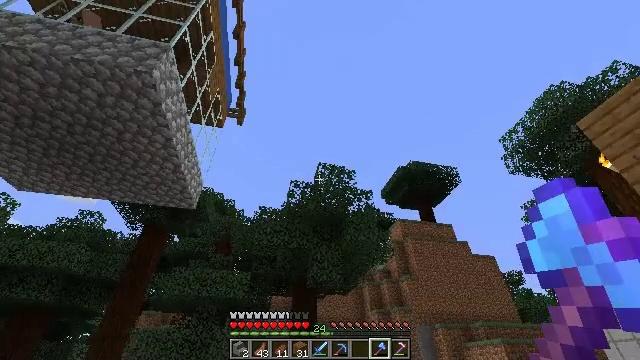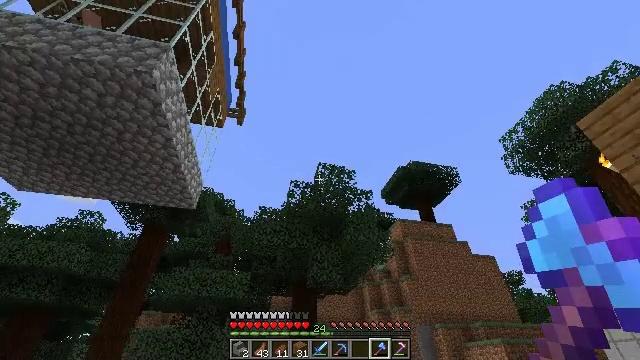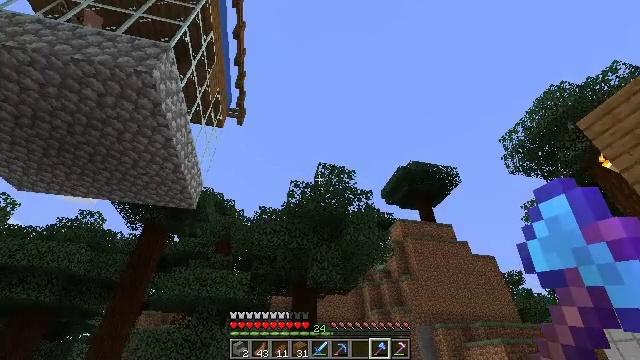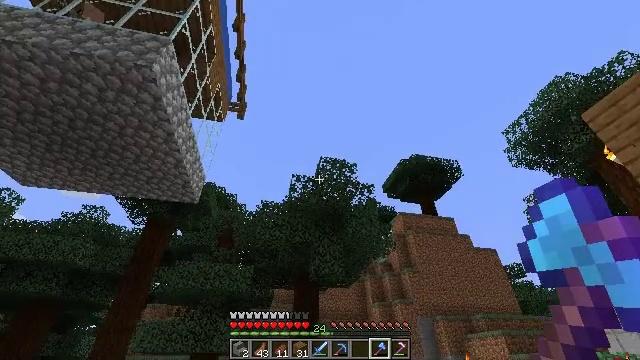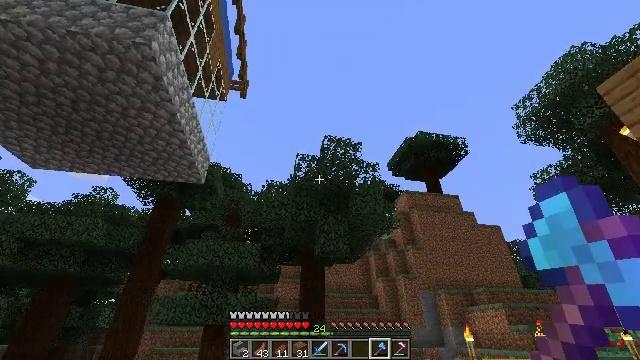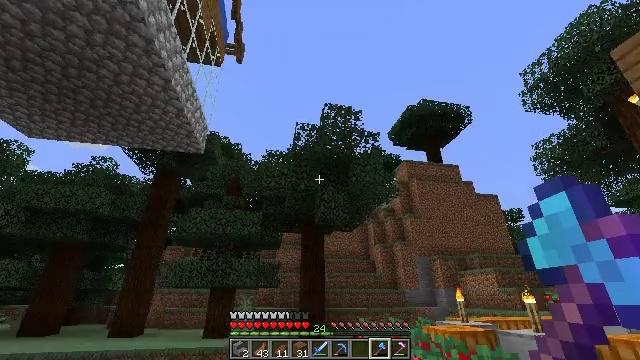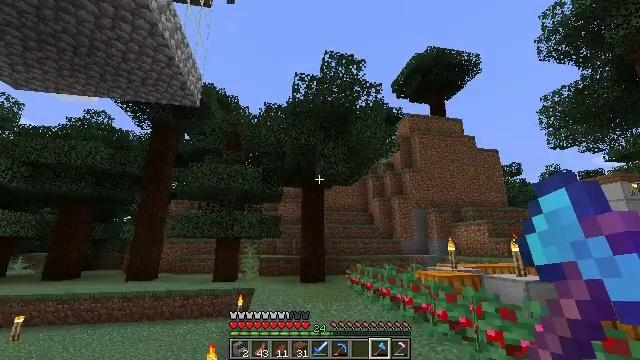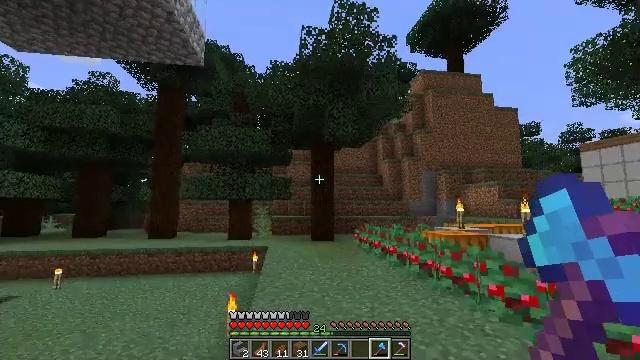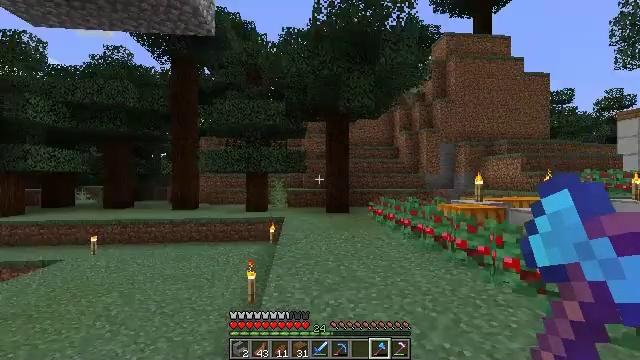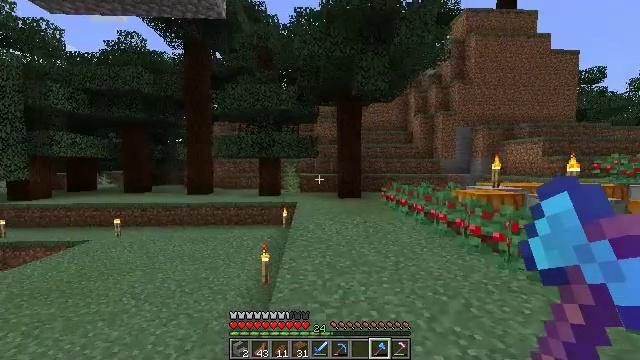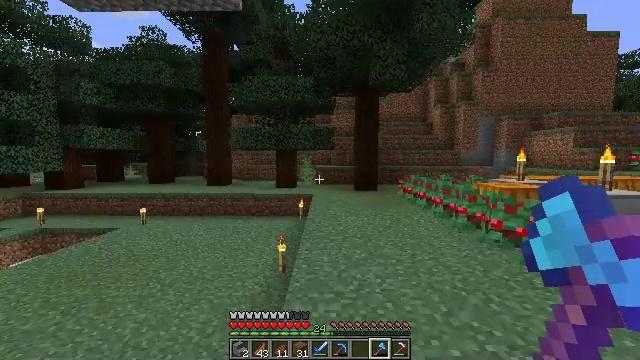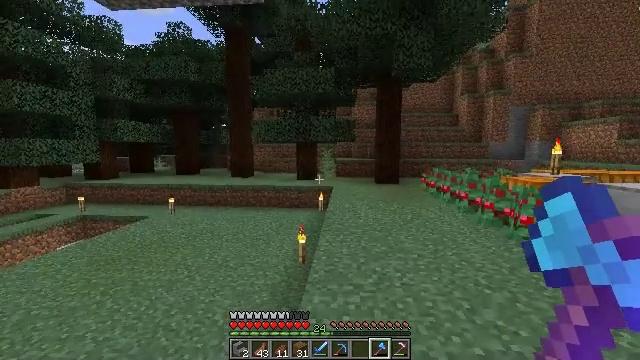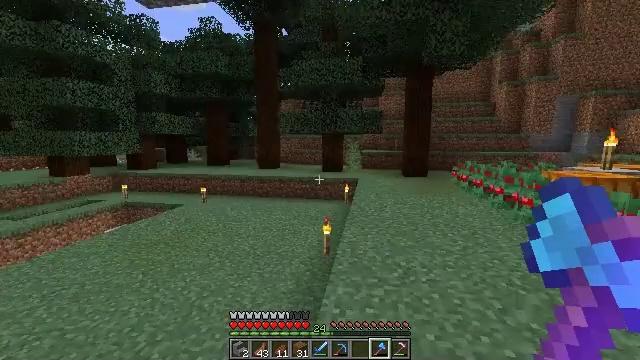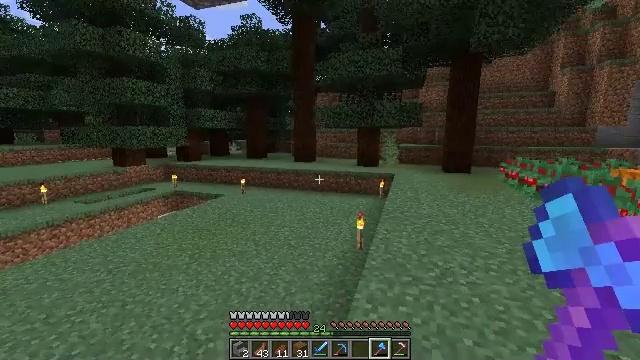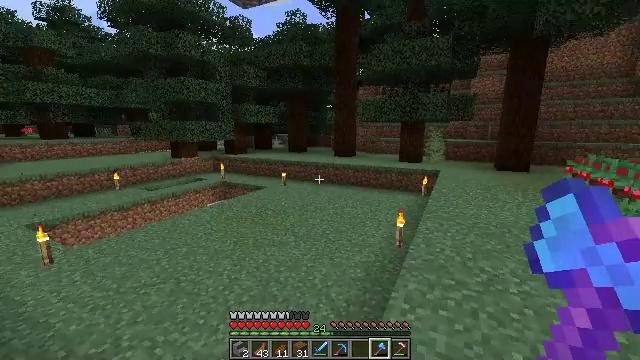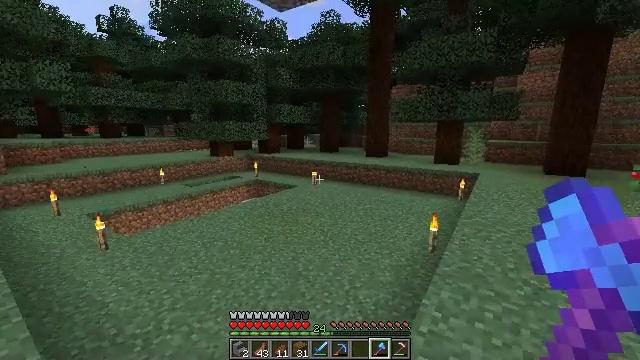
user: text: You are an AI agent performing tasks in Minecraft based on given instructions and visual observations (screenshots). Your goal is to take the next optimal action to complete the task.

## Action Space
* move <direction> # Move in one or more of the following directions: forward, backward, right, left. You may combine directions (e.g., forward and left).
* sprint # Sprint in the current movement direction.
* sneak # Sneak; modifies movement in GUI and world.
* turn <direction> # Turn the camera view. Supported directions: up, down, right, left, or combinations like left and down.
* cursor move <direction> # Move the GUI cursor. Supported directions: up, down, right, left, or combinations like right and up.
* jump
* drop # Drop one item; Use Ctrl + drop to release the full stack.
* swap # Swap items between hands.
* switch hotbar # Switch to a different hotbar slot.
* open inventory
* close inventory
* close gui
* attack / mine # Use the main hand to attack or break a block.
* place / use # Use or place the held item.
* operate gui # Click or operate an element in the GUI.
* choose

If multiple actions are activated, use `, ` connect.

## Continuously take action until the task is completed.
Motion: motion action
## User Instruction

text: Gather materials from the sweet berry bush.
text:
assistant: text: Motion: no_op
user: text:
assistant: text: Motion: no_op
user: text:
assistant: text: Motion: turn down
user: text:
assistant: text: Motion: turn left and down
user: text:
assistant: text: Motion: turn down
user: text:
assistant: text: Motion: turn down
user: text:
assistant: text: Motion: turn left and down
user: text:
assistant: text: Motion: turn left and down
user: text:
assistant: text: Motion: turn left and down
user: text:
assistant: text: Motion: turn left and down
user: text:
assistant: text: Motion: turn left and down
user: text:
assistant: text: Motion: turn left and down
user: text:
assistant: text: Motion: turn left and down
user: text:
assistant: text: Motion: turn left and down
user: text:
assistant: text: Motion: turn left
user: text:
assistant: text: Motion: turn left
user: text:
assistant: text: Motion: no_op
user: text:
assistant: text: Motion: no_op
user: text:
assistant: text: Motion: no_op
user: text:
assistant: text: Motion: no_op
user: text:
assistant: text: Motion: no_op
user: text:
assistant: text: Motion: no_op
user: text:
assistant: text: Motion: no_op
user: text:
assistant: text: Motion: no_op
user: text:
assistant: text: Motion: no_op
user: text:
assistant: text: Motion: turn left
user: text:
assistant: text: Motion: turn left
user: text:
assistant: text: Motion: move forward, turn left
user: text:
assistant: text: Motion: move forward, turn left
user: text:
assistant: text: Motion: move forward, turn left and down